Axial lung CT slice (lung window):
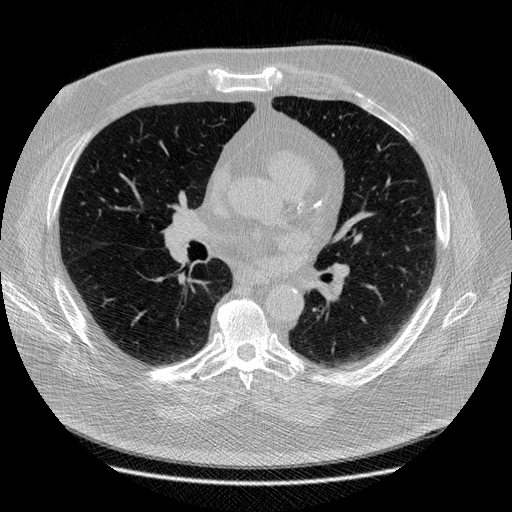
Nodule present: no